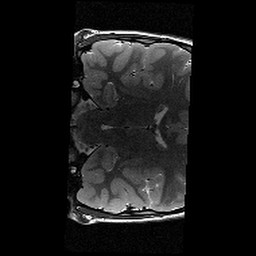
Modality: T2w
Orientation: coronal
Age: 13
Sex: male
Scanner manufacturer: siemens
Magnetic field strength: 3 T
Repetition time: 8.46 s
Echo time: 0.067 s